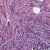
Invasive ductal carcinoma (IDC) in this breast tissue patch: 1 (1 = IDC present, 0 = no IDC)